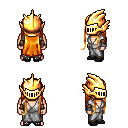
a pixel art fantasy rpg character, male body template, human, light skin, white robe, robe skirt, light blonde extra-long hairstyle, gold helm, cloth bracers, ghillies, four views (front, back, left, right), 2x2 character sprite sheet, small pixel art, hard edges, no anti-aliasing